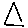
Label: triangle